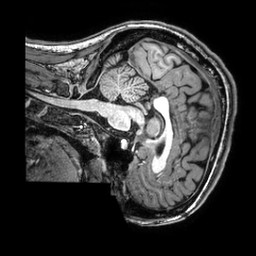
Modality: T1w
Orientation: sagittal
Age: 24
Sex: female
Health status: healthy